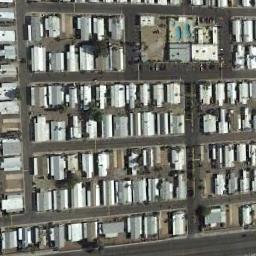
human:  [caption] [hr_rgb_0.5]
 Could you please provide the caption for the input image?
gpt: The mobile home park has lots of dense white mobile homes and two swimming pools and some roads go through the mobile home park .

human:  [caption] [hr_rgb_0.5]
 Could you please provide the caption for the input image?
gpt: There are four rows of white mobile homes and a U-shaped path .

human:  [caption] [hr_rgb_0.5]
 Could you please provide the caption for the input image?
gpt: There are many buildings in the mobile home park .

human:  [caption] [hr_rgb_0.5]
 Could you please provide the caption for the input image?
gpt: The mobile home park is on the open place next to the road .

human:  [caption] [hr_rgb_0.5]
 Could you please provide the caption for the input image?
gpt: There are many gray and white buildings arranged neatly in the mobile home park .